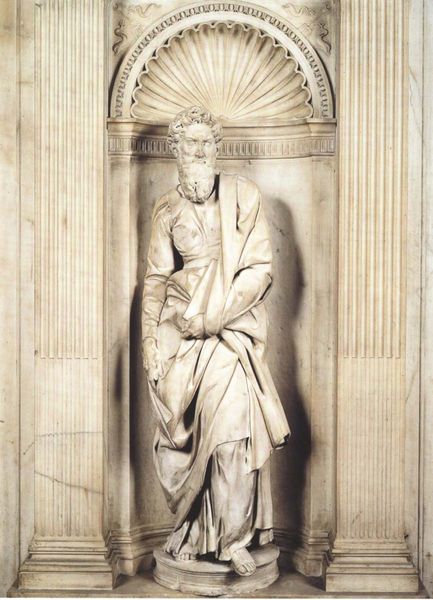
Titel: Piccolomini-Altar
Künstler: Michelangelo
Standort: Siena, Dom (EU - I - Toskana)
Schlagwörter: mann, weiß, marmor, säulen, bart, sockel, stein, figur, gewand, locken, skulptur, statue, nann, pilaster, granit, nische, sandale, statur, stesick